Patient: sex F, age 82
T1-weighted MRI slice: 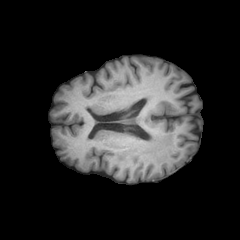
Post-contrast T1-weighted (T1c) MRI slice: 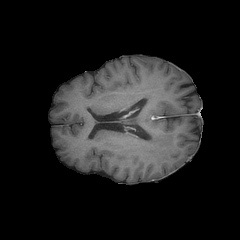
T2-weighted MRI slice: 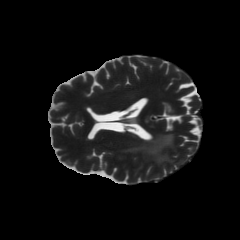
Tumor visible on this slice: yes
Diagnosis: Glioblastoma, IDH-wildtype
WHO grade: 4